Question: I am confusing about the resolution of image that will use for 'iPhone 6 Plus'.
My App is Keyboard Extension for Custom Keyboard.
I use Background Image for Keyboard.
For iPhone 5 , 5s , background image pixel size is
'''
320px x 216px
640px x 432px for @2x
'''
But for iPhone 6 Plus , i use @3x Resolution.So
'''
960px x 648px
'''
It's because i multiply '320 x 3 = 960'
However when i test in iPhone 6 Plus Simulator , Keyboard Background Image is a little blurring and not perfectly.

I am sure that my pics is not blurring.
Is my Calculation for '@3x' right? or something wrong?
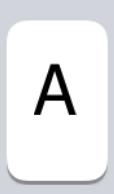
Answer: I finally found solution for my own question.It's because of Apple's 'Scale Mode Feature' that allow app can run in 'iPhone 6' and 'iPhone 6+' with normal resolution.
My solution is When i add 'iCon' and Launch screen image for 'iPhone 6' and 'iPhone 6+' , the full HD Retina Display can display.
iCon Size are :
'''
1. 87 x 87
2. 120 x 120
3. 180 x 180
'''
For 'iPhone 6+' Landscape Launch screen image size is : '2208 x 1242'
For 'iPhone 6+' Portrait Launch screen image size is : '1242 x 2208'
For 'iPhone 6' Portrait Launch screen image size is : '750 x 1334'
After added above iCons and Launch screen images , my app working with full resolution.